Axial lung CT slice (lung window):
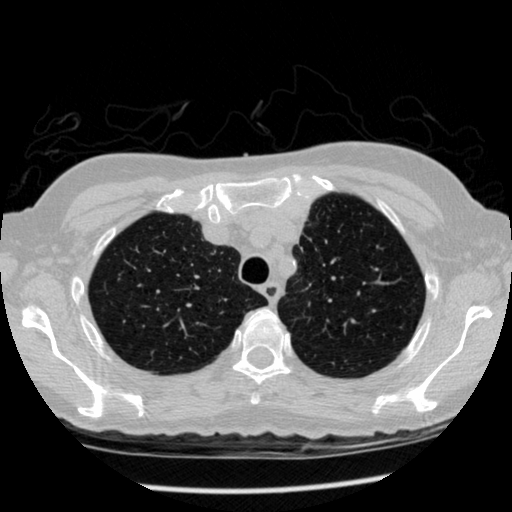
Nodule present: no